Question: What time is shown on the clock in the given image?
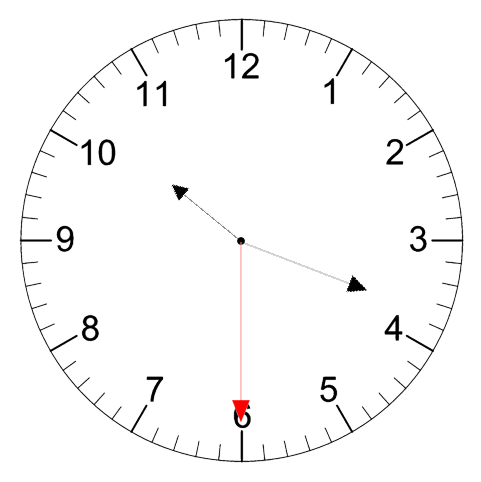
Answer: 10:18:30